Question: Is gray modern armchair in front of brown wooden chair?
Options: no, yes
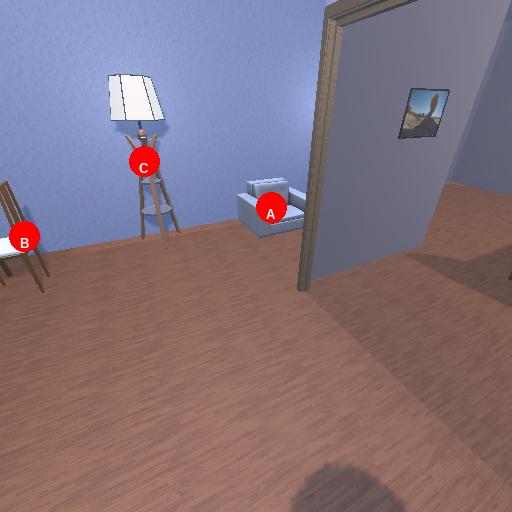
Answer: no